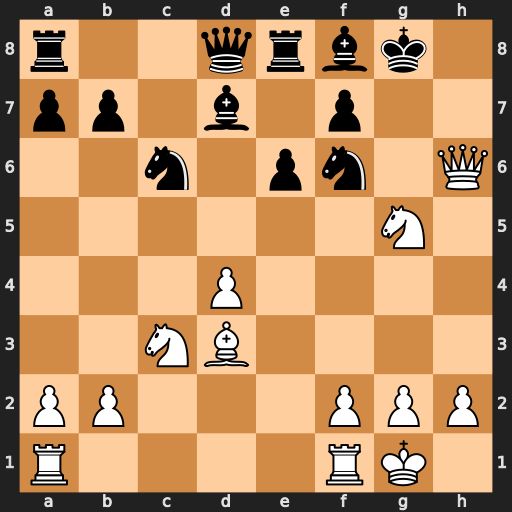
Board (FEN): r2qrbk1/pp1b1p2/2n1pn1Q/6N1/3P4/2NB4/PP3PPP/R4RK1
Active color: w
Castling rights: -
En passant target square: -
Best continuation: Bh7+ Nxh7 Qxh7#